Question: Hi I am new in development of iOS. I make class named socialClass.h
'''
#import <Social/Social.h>
#import <Accounts/Accounts.h>
- (void)facebookSharingStatusCheckCall:(NSString *)url image:(NSString *)img status:(NSString *)text viewCont:(UIViewController *)uiVew;
- (void)facebookForIosSix:(NSString *)url image:(NSString *)img status:(NSString *)text viewCont:(UIViewController *)uiVew;
'''
and in socialClass.m
'''
- (void)facebookSharingStatusCheckCall:(NSString *)url image:(NSString *)img status:(NSString *)text viewCont:(UIViewController *)uiVew
{
if ([SLComposeViewController isAvailableForServiceType:SLServiceTypeFacebook]) {
NSLog(@"service available");
[self facebookForIosSix:url image:img status:text viewCont:uiVew];
} else {
// facebook for iOS 5 function will be called here
}
}
-(void)facebookForIosSix:(NSString *)url image:(NSString *)img status:(NSString *)text viewCont:(UIViewController *)uiVew
{
if([SLComposeViewController isAvailableForServiceType:SLServiceTypeFacebook]) {
SLComposeViewController *fbcontroller = [SLComposeViewController composeViewControllerForServiceType:SLServiceTypeFacebook];
SLComposeViewControllerCompletionHandler myBlock = ^(SLComposeViewControllerResult result){
if (result == SLComposeViewControllerResultCancelled) {
NSLog(@"Post Cancelled");
} else
{
NSLog(@"Post Done");
}
[fbcontroller dismissViewControllerAnimated:YES completion:Nil];
};
fbcontroller.completionHandler =myBlock;
//Adding the Text to the facebook post value from iOS
[fbcontroller setInitialText:text];
//Adding the URL to the facebook post value from iOS
[fbcontroller addURL:[NSURL URLWithString:url]];
//Adding the Image to the facebook post value from iOS
[fbcontroller addImage:[UIImage imageNamed:img]];
[uiVew presentViewController:fbcontroller animated:YES completion:nil];
}
else{
UIAlertView *alertView = [[UIAlertView alloc]
initWithTitle:@"Sorry"
message:@"You can't Post a Status right now, make sure your device has an internet connection and you have at least one Twitter account setup"
delegate:nil
cancelButtonTitle:@"OK"
otherButtonTitles:nil];
[alertView show];
NSLog(@"UnAvailable");
}
}
'''
Now I call in mainViewController.h
'''
#import "socialClass.h"
'''
and in mainViewController.m
'''
- (IBAction)facebookShareBtn:(id)sender {
[[socialClass facebookSharingStatusCheckCall:[[DataPassing sharedManager] pageURL ]
image:[[DataPassing sharedManager]
pageIMGurl]
status:[[DataPassing sharedManager] pageTEXT]]
viewCont:(UIViewController*)self];
}
'''
When I use this below code with self it gives error. Definitely because there is no self view
[self presentViewController:fbcontroller animated:YES completion:nil];
so i put uiView in function and try to pass self from mainViewController. again error in mainview
How can I use this facebook from other calls function in mainviewcontroller. thx
[EDIT]
i declare socialClass.h in mainViewController and call the function in button
[socialClass facebookForIosSix:...]

This error is comming... after updating to (UIViewController*)self
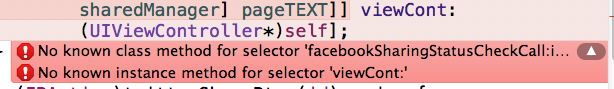
Answer: OK, a couple of things need to change in you function definition.
First you need a - at the front not a +. The plus denotes a class method whereas the - is for an instance method. You are using this like an instance method.
Second you need to include MainViewController.h in your SocialClass.h file. Then name the function like...
'''
- (void)facebookForIosSix:(NSString *)url image:(NSString *)img status:(NSString *)text viewCont:(MainViewController *)mainViewController;
'''
Then in mainViewController you can run...
'''
[socialViewController facebookSharingStatusCheckCall:@"url" image:@"hello.png" status:@"Posting from App" viewCont:self];
'''
this should work fine.
If you want to run the function fro multiple places then don't import MainViewController.h and define the function like...
'''
- (void)facebookForIosSix:(NSString *)url image:(NSString *)img status:(NSString *)text viewCont:(UIViewController *)viewController;
'''
then run it like...
'''
[socialViewController facebookSharingStatusCheckCall:@"url" image:@"hello.png" status:@"Posting from App" viewCont:(UIViewController*)self];
'''
TBH, I don't think you'll need to cast it at all but just to be safe you can.
You haven't balanced your brackets...
'''
- (IBAction)facebookShareBtn:(id)sender {
[socialClass facebookSharingStatusCheckCall:[[DataPassing sharedManager] pageURL ]
image:[[DataPassing sharedManager] pageIMGurl]
status:[[DataPassing sharedManager] pageTEXT]
viewCont:(UIViewController*)self];
}
'''
This will work.